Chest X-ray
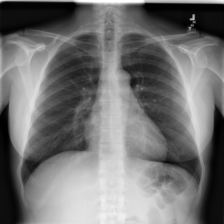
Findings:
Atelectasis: negative
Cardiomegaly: negative
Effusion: negative
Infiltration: negative
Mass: negative
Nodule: negative
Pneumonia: negative
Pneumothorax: negative
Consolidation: negative
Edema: negative
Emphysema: negative
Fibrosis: negative
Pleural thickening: negative
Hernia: negative